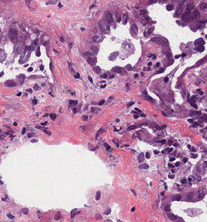
Tumor epithelial tissue: yes
Tumor-associated stroma tissue: yes
Normal tissue: no